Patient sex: M
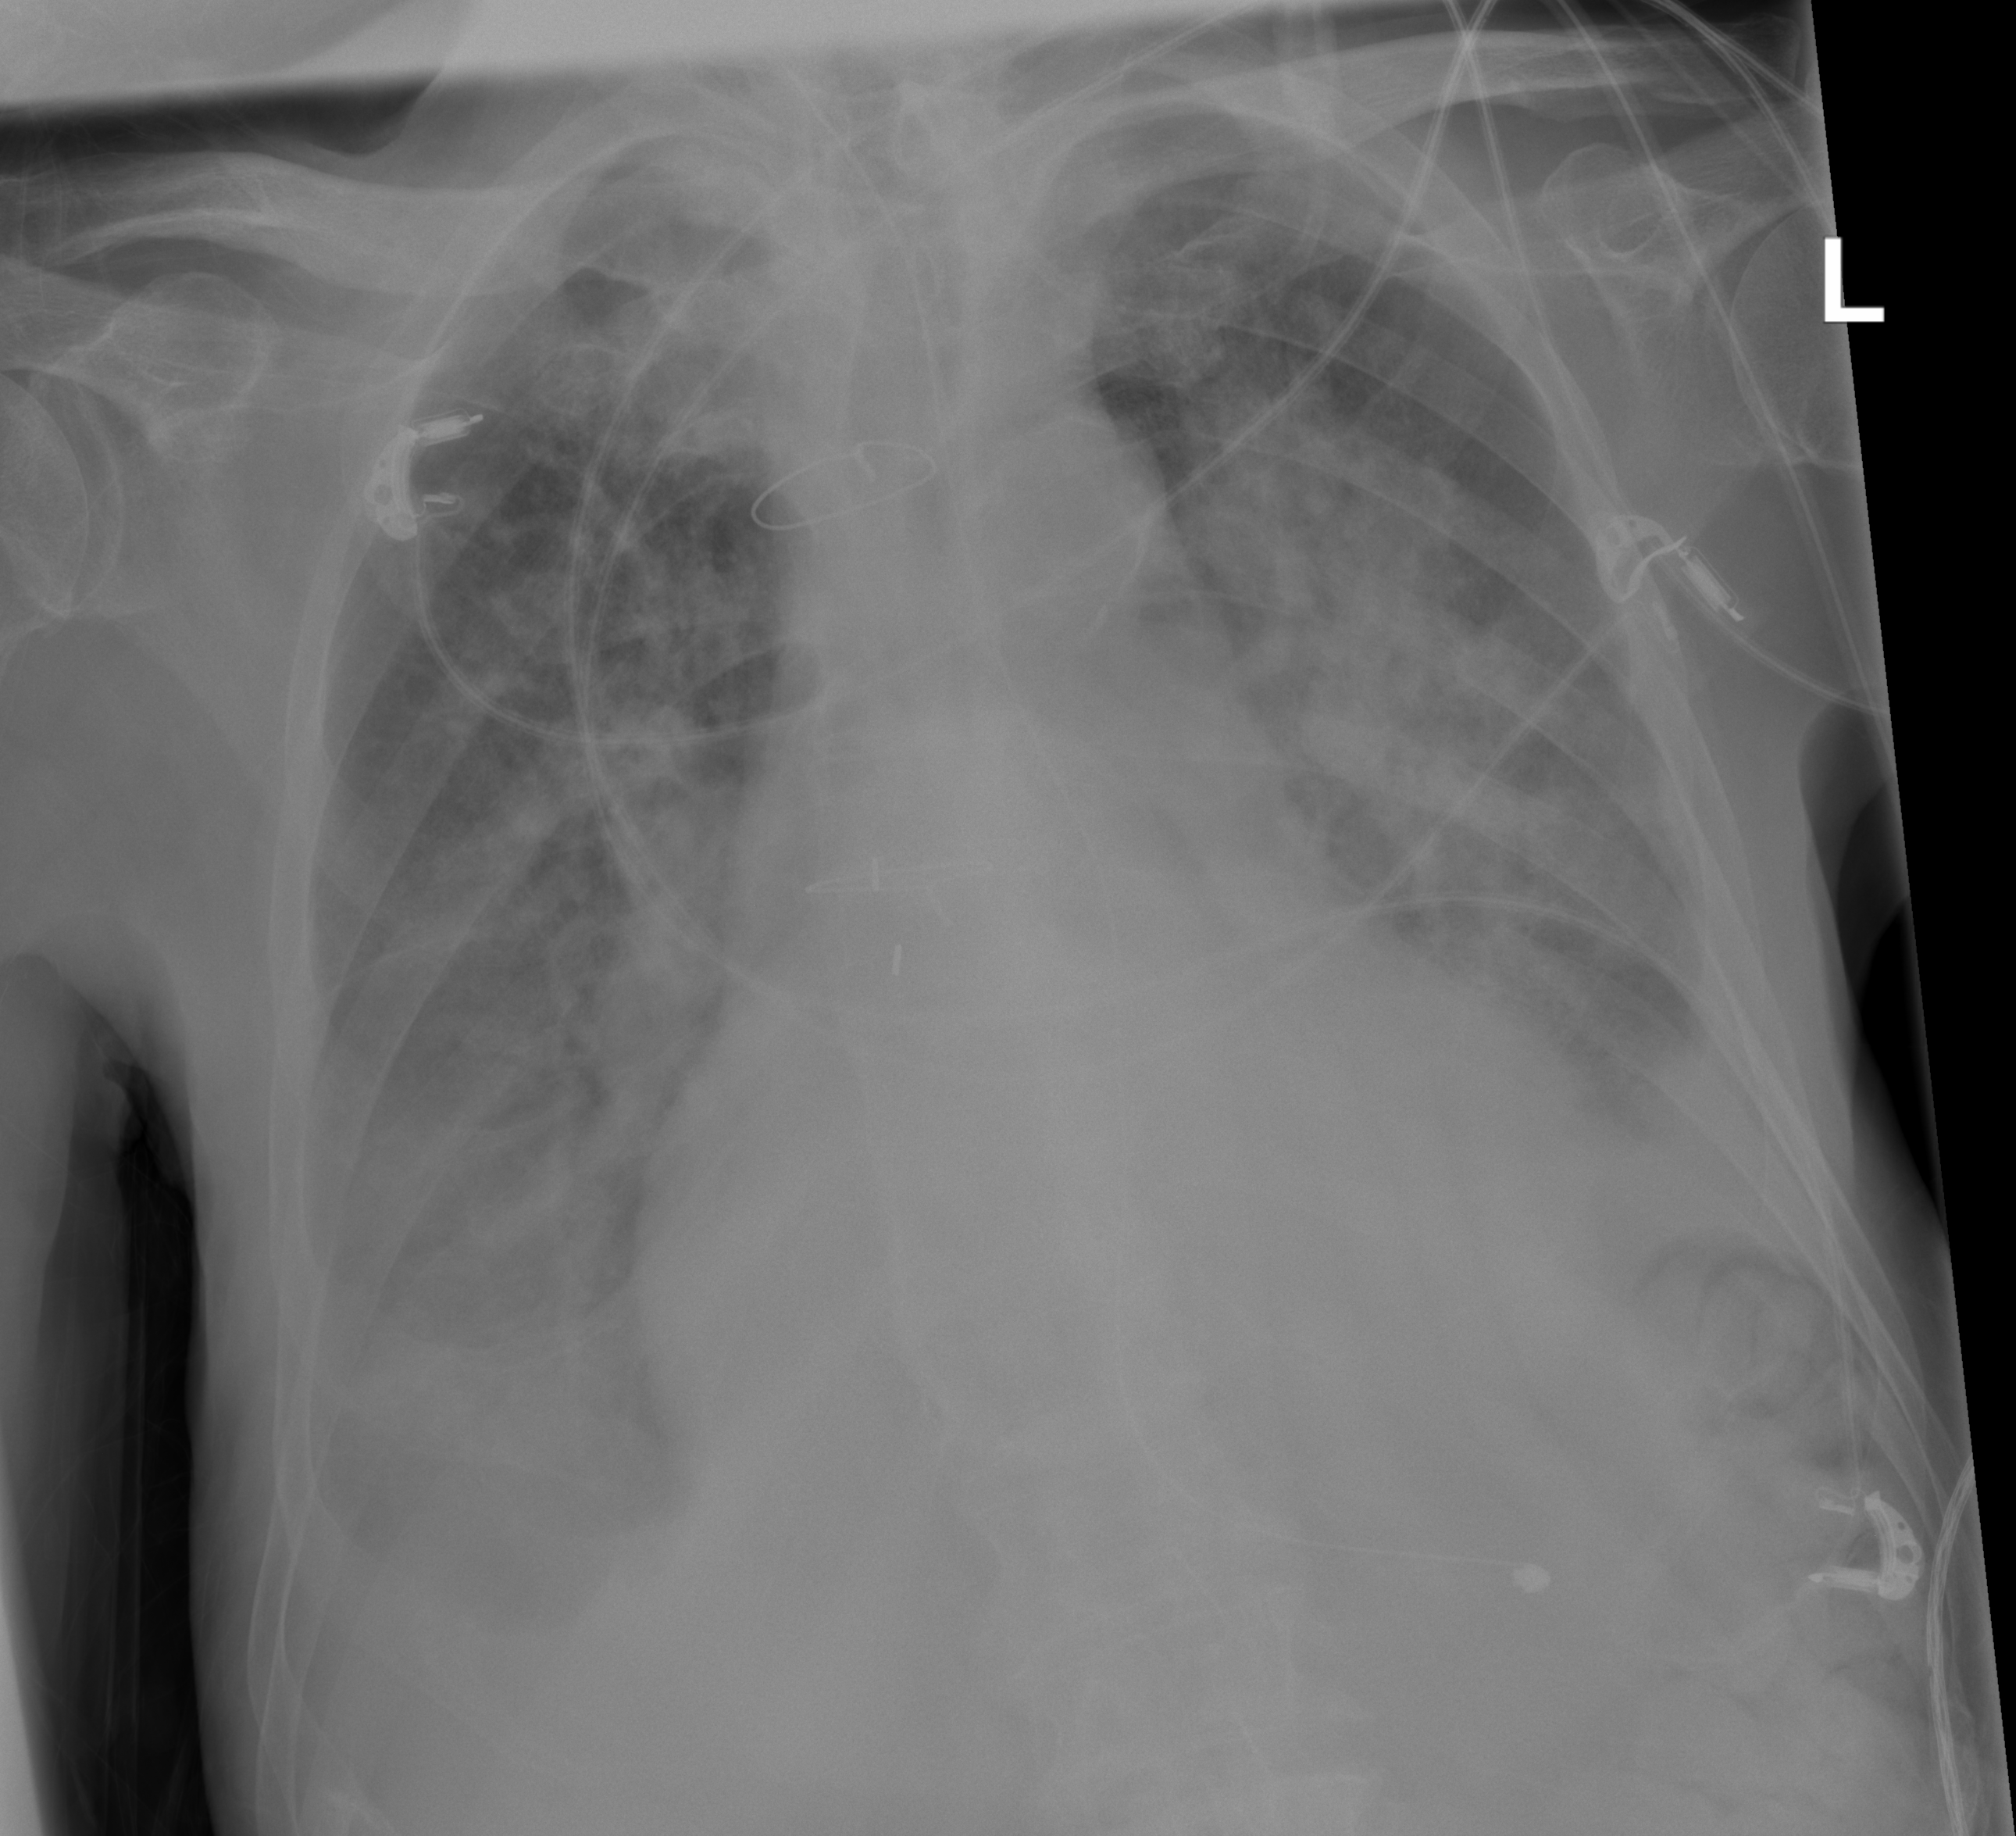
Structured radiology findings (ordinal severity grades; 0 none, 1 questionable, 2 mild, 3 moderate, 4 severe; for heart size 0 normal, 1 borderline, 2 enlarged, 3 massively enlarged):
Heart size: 2
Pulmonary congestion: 2
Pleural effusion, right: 3
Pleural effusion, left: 3
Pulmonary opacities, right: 3
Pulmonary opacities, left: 4
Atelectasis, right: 2
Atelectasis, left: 2